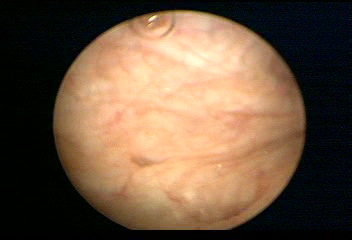
Modality: WLC
Class: Foreign bodies
Subclass: AirBubble
Bladder cancer association: No
Annotated structures: Air bubble